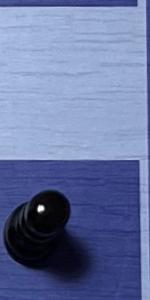
Label: Pawn_Black